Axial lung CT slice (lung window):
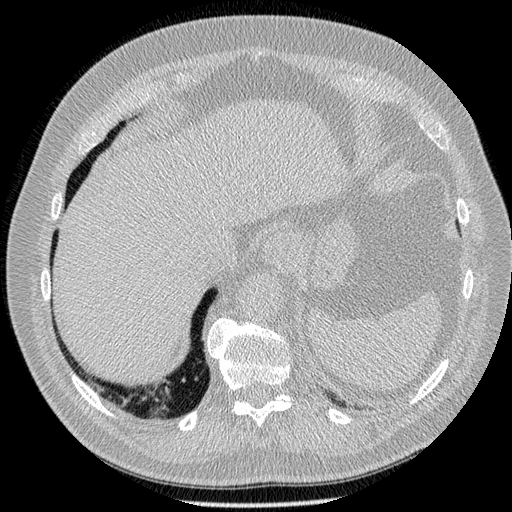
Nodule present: no